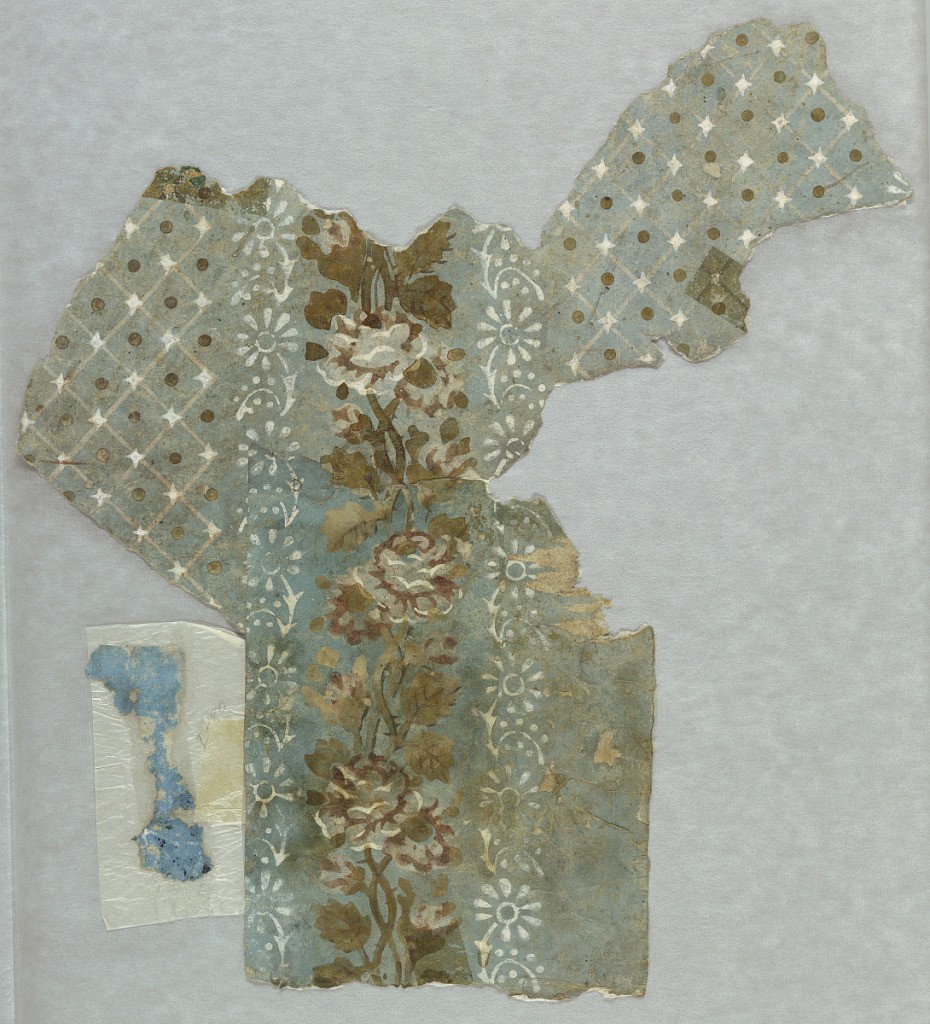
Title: Sidewall
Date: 1820–50
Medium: Block-printed
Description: Floral stripe, with vertical band of flowers between bands of stylized floral motifs.  On either side of the stripe is a small diamond trellis pattern, with a four-point star covering the line intersections, and a dot in the center of each diamond.  Printed in red, green and white on a blue ground.